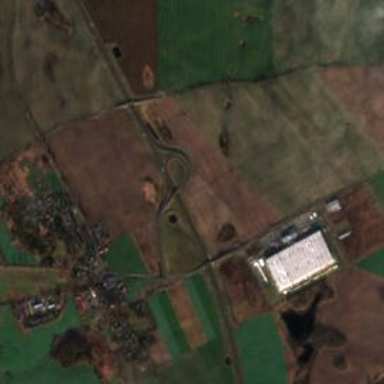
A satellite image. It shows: Motorway junction.